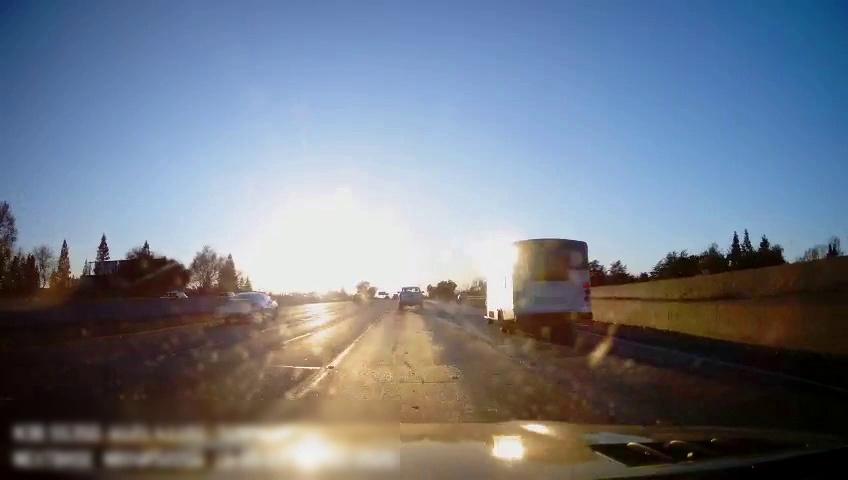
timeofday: Day
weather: Sunny
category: Drivable Space
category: Vehicles | SUV
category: Vehicles | Car
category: Vehicles | SUV
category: Vehicles | Bus
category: Vehicles | Car
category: Lanes | Alternate Lane
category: Lanes | Alternate Lane
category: Lanes | Current Lane
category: Lanes | Alternate Lane